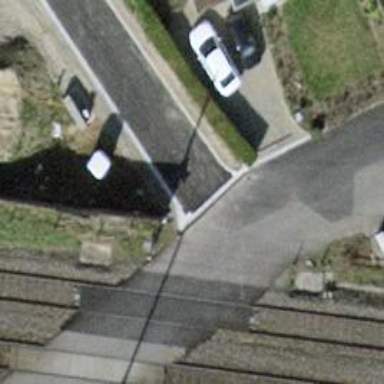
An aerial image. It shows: Residential road with traffic calming measures.